Question: I work on C++ project for Android with OpenGL ES3, so I try to implement the shadow map with directional light, I understand the theory well but I never get it successfully rendered.

first I create the framebuffer which contains the depth map:
'''
glGenFramebuffers(1, &depthMapFBO);
glBindFramebuffer(GL_FRAMEBUFFER, depthMapFBO);
glGenTextures(1, &depthMap);
glBindTexture(GL_TEXTURE_2D, depthMap);
glTexImage2D(GL_TEXTURE_2D, 0, GL_DEPTH_COMPONENT, SHADOW_WIDTH, SHADOW_HEIGHT, 0, GL_DEPTH_COMPONENT, GL_FLOAT, 0);
glTexParameteri(GL_TEXTURE_2D, GL_TEXTURE_MIN_FILTER, GL_NEAREST);
glTexParameteri(GL_TEXTURE_2D, GL_TEXTURE_MAG_FILTER, GL_NEAREST);
glTexParameteri(GL_TEXTURE_2D, GL_TEXTURE_WRAP_S, GL_CLAMP_TO_EDGE);
glTexParameteri(GL_TEXTURE_2D, GL_TEXTURE_WRAP_T, GL_CLAMP_TO_EDGE);
glFramebufferTexture2D(GL_FRAMEBUFFER, GL_DEPTH_ATTACHMENT, GL_TEXTURE_2D, depthMap, 0);
glDrawBuffers(1, GL_NONE);
glReadBuffer(GL_NONE);
glBindTexture(GL_TEXTURE_2D, 0);
glBindFramebuffer(GL_FRAMEBUFFER, 0);
'''
then I create a shader program that compiles the depth shader which is the following:
'''
#version 300 es
precision mediump float;
layout (location = 0) in vec3 position;
layout (location = 4) in ivec4 BoneIDs;
layout (location = 5) in vec4 Weights;
const int MAX_BONES = 100;
uniform mat4 lightSpaceMatrix;
uniform mat4 model;
uniform bool skinned;
uniform mat4 gBones[MAX_BONES];
void main(){
vec4 nPos;
if(skinned){
mat4 BoneTransform = gBones[BoneIDs[0]] * Weights[0];
BoneTransform += gBones[BoneIDs[1]] * Weights[1];
BoneTransform += gBones[BoneIDs[2]] * Weights[2];
BoneTransform += gBones[BoneIDs[3]] * Weights[3];
nPos=BoneTransform * vec4(position, 1.0);
}
else
nPos = vec4(position, 1.0);
vec4 p=model * nPos;
gl_Position = lightSpaceMatrix * p;
}
'''
and draw the scene using this shader program with the light space matrix using the following:
'''
glCullFace(GL_FRONT);
double delta = GetCurrentTime() - firstFrame;
glm::mat4 camInv = glm::inverse(camera->getViewMatrix());
glm::mat4 lightSpaceProjection = glm::ortho(-40.0f, 40.0f, -40.0f, 40.0f, -1.0f, 100.0f);
glm::mat4 lightSpaceView = glm::lookAt(sun->direction, glm::vec3(0, 0, 0), glm::vec3(0, 1, 0));
lightSpaceMatrix = lightSpaceProjection * (lightSpaceView*camInv) ;
glViewport(0, 0, SHADOW_WIDTH, SHADOW_HEIGHT);
glBindFramebuffer(GL_FRAMEBUFFER, depthMapFBO);
glClear(GL_DEPTH_BUFFER_BIT);
directDepthShader.use();
glUniformMatrix4fv(glGetUniformLocation(directDepthShader.getProgramID(), "lightSpaceMatrix"), 1, GL_FALSE, glm::value_ptr(lightSpaceMatrix));
for (mesh_it it = castShadowMeshes.begin(); it != castShadowMeshes.end(); it++) {
it->get()->renderDepth(directDepthShader, delta);
}
glCullFace(GL_BACK);
glBindFramebuffer(GL_FRAMEBUFFER, 0);
'''
finally I render the scene with the regular shader program and bind the depth map to the 'shadowMap' uniform with the following code:
'''
glViewport(0, 0, width, height);
glClear(GL_COLOR_BUFFER_BIT | GL_DEPTH_BUFFER_BIT);
phongShader.use();
if (sun != nullptr)
if (sun->castShadow)
glUniformMatrix4fv(glGetUniformLocation(phongShader.getProgramID(), "lightSpaceMatrix"), 1, GL_FALSE, glm::value_ptr(lightSpaceMatrix));
this->setLightsUniforms(phongShader);
this->setViewUniforms(phongShader);
for (mesh_it it = phongMeshes.begin(); it != phongMeshes.end(); it++) {
if (it->get()->hasNormalMap) {
glUniform1i(glGetUniformLocation(phongShader.getProgramID(), "has_normal_map"), 1);
if (directlights.size() > 0) {
for (dlight_it it = this->directlights.begin(); it != this->directlights.end(); ++it) {
GLuint directLightPosLoc = glGetUniformLocation(phongShader.getProgramID(), (const GLchar*) ("directLightPos[" + ToString((*it)->index) + "]").c_str());
glUniform3f(directLightPosLoc, (*it)->direction.x, (*it)->direction.y, (*it)->direction.z);
}
}
if (pointlights.size() > 0) {
for (plight_it it = this->pointlights.begin(); it != this->pointlights.end(); ++it) {
GLuint pointLightPosLoc = glGetUniformLocation(phongShader.getProgramID(), (const GLchar*) ("pointLightPos[" + ToString((*it)->index) + "]").c_str());
glUniform3f(pointLightPosLoc, (*it)->position.x, (*it)->position.y, (*it)->position.z);
}
}
if (spotlights.size() > 0) {
for (slight_it it = this->spotlights.begin(); it != this->spotlights.end(); ++it) {
GLuint spotLightPosLoc = glGetUniformLocation(phongShader.getProgramID(), (const GLchar*) ("spotLightPos[" + ToString((*it)->index) + "]").c_str());
glUniform3f(spotLightPosLoc, (*it)->position.x, (*it)->position.y, (*it)->position.z);
}
}
}
double first = GetCurrentTime() - firstFrame;
it->get()->textures = 0;
if (sun != nullptr)
if (sun->castShadow) {
glUniform1i(glGetUniformLocation(phongShader.getProgramID(), "shadowMap"), it->get()->textures);
glActiveTexture(GL_TEXTURE0 + it->get()->textures);
glBindTexture(GL_TEXTURE_2D, depthMap);
it->get()->textures++;
}
it->get()->Render(phongShader, first, deltaTime);
glBindTexture(GL_TEXTURE_2D, 0);
}
'''
finally the shader vertex and fragment are the following:
Vertex:
'''
#version 300 es
precision mediump float;
#define NR_DIRECT_LIGHTS 0
#define NR_POINT_LIGHTS 0
#define NR_SPOT_LIGHTS 0
layout (location = 0) in vec3 position;
layout (location = 1) in vec3 normal;
layout (location = 2) in vec2 texCoord;
layout (location = 3) in vec3 tangent;
layout (location = 4) in ivec4 BoneIDs;
layout (location = 5) in vec4 Weights;
const int MAX_BONES = 100;
out vec2 TexCoords;
out vec3 Normal;
out vec3 tDirectLightPos[NR_DIRECT_LIGHTS];
out vec3 tPointLightPos[NR_POINT_LIGHTS];
out vec3 tSpotLightPos[NR_SPOT_LIGHTS];
out vec3 tViewPos;
out vec3 tFragPos;
out vec4 FragPosLightSpace;
// conditions //
uniform bool has_normal_map;
uniform bool skinned;
//
uniform mat4 model;
uniform mat4 view;
uniform mat4 projection;
uniform vec3 viewPos;
uniform mat4 lightSpaceMatrix;
uniform mat4 gBones[MAX_BONES];
uniform vec3 directLightPos[NR_DIRECT_LIGHTS];
uniform vec3 pointLightPos[NR_POINT_LIGHTS];
uniform vec3 spotLightPos[NR_SPOT_LIGHTS];
void main(){
TexCoords = texCoord;
vec4 nPos;
vec3 N=transpose(inverse(mat3(model))) * normal;
if(skinned){
mat4 BoneTransform = gBones[BoneIDs[0]] * Weights[0];
BoneTransform += gBones[BoneIDs[1]] * Weights[1];
BoneTransform += gBones[BoneIDs[2]] * Weights[2];
BoneTransform += gBones[BoneIDs[3]] * Weights[3];
nPos=BoneTransform * vec4(position, 1.0);
Normal=(BoneTransform*vec4(N,0.0)).xyz;
}
else{
nPos = vec4(position, 1.0);
Normal=N;
}
gl_Position = projection*view * model * nPos;
vec3 FragPos = vec3(model * nPos);
if(has_normal_map){
mat3 normalMatrix = transpose(inverse(mat3(model)));
vec3 T = normalize(normalMatrix * tangent);
vec3 N = normalize(N);
T = normalize(T - dot(T, N) * N);
vec3 B = cross(N,T);
if (dot(cross(N, T), B) < 0.0)
T = T * -1.0;
mat3 TBN = transpose(mat3(T, B, N));
tViewPos=TBN*viewPos;
tFragPos=TBN*FragPos;
for(int i = 0; i < NR_DIRECT_LIGHTS-2; i++)
tDirectLightPos[i]=TBN*directLightPos[i];
for(int i = 0; i < NR_POINT_LIGHTS-2; i++)
tPointLightPos[i]=TBN*pointLightPos[i];
for(int i = 0; i < NR_SPOT_LIGHTS-2; i++)
tSpotLightPos[i]=TBN*spotLightPos[i];
}
else{
tViewPos=viewPos;
tFragPos=FragPos;
}
FragPosLightSpace = lightSpaceMatrix * vec4(FragPos,1.0);
}
'''
Fragment:
'''
#version 300 es
precision mediump float;
#define NR_DIRECT_LIGHTS 0
#define NR_POINT_LIGHTS 0
#define NR_SPOT_LIGHTS 0
out vec4 glFragColor;
vec2 poissonDisk[4] = vec2[](
vec2( -0.94201624, -0.39906216 ),
vec2( 0.94558609, -0.76890725 ),
vec2( -0.094184101, -0.92938870 ),
vec2( 0.34495938, 0.29387760 )
);
struct SpotLight{
vec3 position;
vec3 direction;
vec3 color;
float constant;
float linear;
float quadratic;
float cutoff;
float outerCutOff;
float intensity;
int castShadow;
};
struct PointLight{
vec3 position;
vec3 color;
float constant;
float linear;
float quadratic;
float intensity;
};
struct DirectLight {
vec3 direction;
vec3 color;
float intensity;
int castShadow;
};
in vec2 TexCoords;
in vec3 Normal;
in vec4 FragPosLightSpace;
in vec3 tDirectLightPos[NR_DIRECT_LIGHTS];
in vec3 tPointLightPos[NR_POINT_LIGHTS];
in vec3 tSpotLightPos[NR_SPOT_LIGHTS];
in vec3 tViewPos;
in vec3 tFragPos;
uniform bool Has_normal_map;
uniform sampler2D mat_diffuse;
uniform sampler2D mat_specular;
uniform sampler2D mat_normal;
uniform sampler2D shadowMap;
uniform vec3 matDiffuse;
uniform vec3 matSpecular;
uniform float shininess;
uniform float far_plane;
uniform DirectLight directLights[NR_DIRECT_LIGHTS];
uniform PointLight pointLights[NR_POINT_LIGHTS];
uniform SpotLight spotLights[NR_SPOT_LIGHTS];
vec3 calcDirectLight(DirectLight,vec3,vec3,vec3,vec3);
vec3 calcPointLight(PointLight,vec3,vec3,vec3,vec3);
vec3 calcSpotLight(SpotLight,vec3,vec3,vec3,vec3);
float directShadowCalculation();
void main(){
vec3 normal;
if(Has_normal_map){
normal=texture(mat_normal, TexCoords).rgb;
normal = normalize(normal * 2.0 - 1.0); // this normal is in tangent space
}
else
normal=normalize(Normal);
vec3 diffColor= matDiffuse+vec3(texture(mat_diffuse, TexCoords));
vec3 specColor= matSpecular+vec3(texture(mat_specular,TexCoords));
vec3 result;
result=vec3(0.0);
for(int i = 0; i < NR_DIRECT_LIGHTS-2; i++)
result += calcDirectLight(directLights[i],normal,tDirectLightPos[i],diffColor,specColor);
for(int i = 0; i < NR_POINT_LIGHTS-2; i++)
result += calcPointLight(pointLights[i],normal,tPointLightPos[i],vec3(0.0,0.2,0.4),specColor);
for(int i = 0; i < NR_SPOT_LIGHTS-2; i++)
result += calcSpotLight(spotLights[i],normal,tSpotLightPos[i],diffColor,specColor);
vec4 color =vec4(result,1.0);
float gamma = 2.2;
color.rgb = pow(color.rgb, vec3(1.0/gamma));
vec4 ambient=vec4(0.2,0.2,0.2,1.0)*vec4(diffColor,1.0);
glFragColor=ambient+color;
}
vec3 calcDirectLight(DirectLight light,vec3 norm,vec3 tLightPos,vec3 diffColor,vec3 specColor){
vec3 lightDir ;
if(Has_normal_map)
lightDir= normalize(tLightPos);
else
lightDir = normalize(light.direction);
float diff = max(dot(lightDir,norm), 0.0);
vec3 diffuse = light.color * diff *diffColor;
vec3 viewDir = normalize(tViewPos- tFragPos);
vec3 halfwayDir = normalize(lightDir + viewDir);
float spec = pow(max(dot(norm, halfwayDir), 0.0), 32.0);
vec3 specular = shininess* spec *specColor* light.color;
vec3 result;
if(light.castShadow==1){
float shadow = directShadowCalculation();
result =light.intensity* ( shadow* (diffuse + specular));
}
else
result =light.intensity* (diffuse + specular);
return result;
}
vec3 calcPointLight(PointLight light,vec3 norm,vec3 tLightPos,vec3 diffColor,vec3 specColor){
vec3 lightDir ;
if(Has_normal_map)
lightDir= normalize(tLightPos-tFragPos);
else
lightDir = normalize(light.position - tFragPos);
float diff = max(dot(lightDir,norm), 0.0);
vec3 diffuse = light.color * diff * diffColor;
vec3 viewDir = normalize(tViewPos- tFragPos);
vec3 halfwayDir = normalize(lightDir + viewDir);
float spec = pow(max(dot(norm, halfwayDir), 0.0), 16.0);
vec3 specular =shininess* specColor * spec * light.color;
vec3 result;
float distance = length(light.position - tFragPos);
float attenuation = 1.0f / (light.constant + light.linear * distance +light.quadratic * (distance * distance));
diffuse *= attenuation;
specular *= attenuation;
result=light.intensity*(diffuse+specular);
return result;
}
vec3 calcSpotLight(SpotLight light,vec3 norm,vec3 tLightPos,vec3 diffColor,vec3 specColor){
vec3 lightDir ;
if(Has_normal_map)
lightDir= normalize(tLightPos-tFragPos);
else
lightDir = normalize(light.position - tFragPos);
float diff = max(dot(lightDir,norm), 0.0);
vec3 diffuse = light.color * diff * diffColor;
vec3 viewDir = normalize(tViewPos- tFragPos);
float spec =0.0;
vec3 halfwayDir = normalize(lightDir + viewDir);
spec = pow(max(dot(norm, halfwayDir), 0.0), 16.0);
vec3 specular = shininess* light.color * spec * specColor;
// Spotlight (soft edges)
float theta = dot(lightDir, normalize(-light.direction));
float epsilon = (light.cutoff - light.outerCutOff);
float intensity = clamp((theta - light.outerCutOff) / epsilon, 0.0, 1.0);
diffuse *= intensity;
specular *= intensity;
// Attenuation
float distance = length(light.position - tFragPos);
float attenuation = 1.0f / (light.constant + light.linear * distance + light.quadratic * (distance * distance));
diffuse *= attenuation;
specular *= attenuation;
vec3 result = intensity*(diffuse+specular);
return result;
}
float directShadowCalculation(){
vec3 projCoords = FragPosLightSpace.xyz / FragPosLightSpace.w;
projCoords = projCoords * 0.5 + 0.5;
float shadow = 1.0;
for (int i=0;i<4;i++){
if ( texture( shadowMap, -projCoords.xy + poissonDisk[i]/700.0 ).z < -projCoords.z ){
shadow-=0.2;
}
}
if(projCoords.z > 1.0)
shadow = 0.0;
return shadow;
}
'''
sorry for all that code but I don't know where is the problem, it takes a week searching and debugging with no progress.
Edit
1- the light position vector is (-3.5f, 8.0f, 1.0f)
2- I changed the 'directShadowCalculation()' to:
'''
float directShadowCalculation(){
vec3 projCoords = FragPosLightSpace.xyz / FragPosLightSpace.w;
projCoords = projCoords * 0.5 + 0.5;
float shadow = 1.0;
for (int i=0;i<4;i++){
if ( texture( shadowMap, projCoords.xy + poissonDisk[i]/700.0 ).z < projCoords.z ){
shadow-=0.2;
}
}
if(projCoords.z > 1.0)
shadow = 0.0;
return shadow;
}
'''
this is the result
<URL>
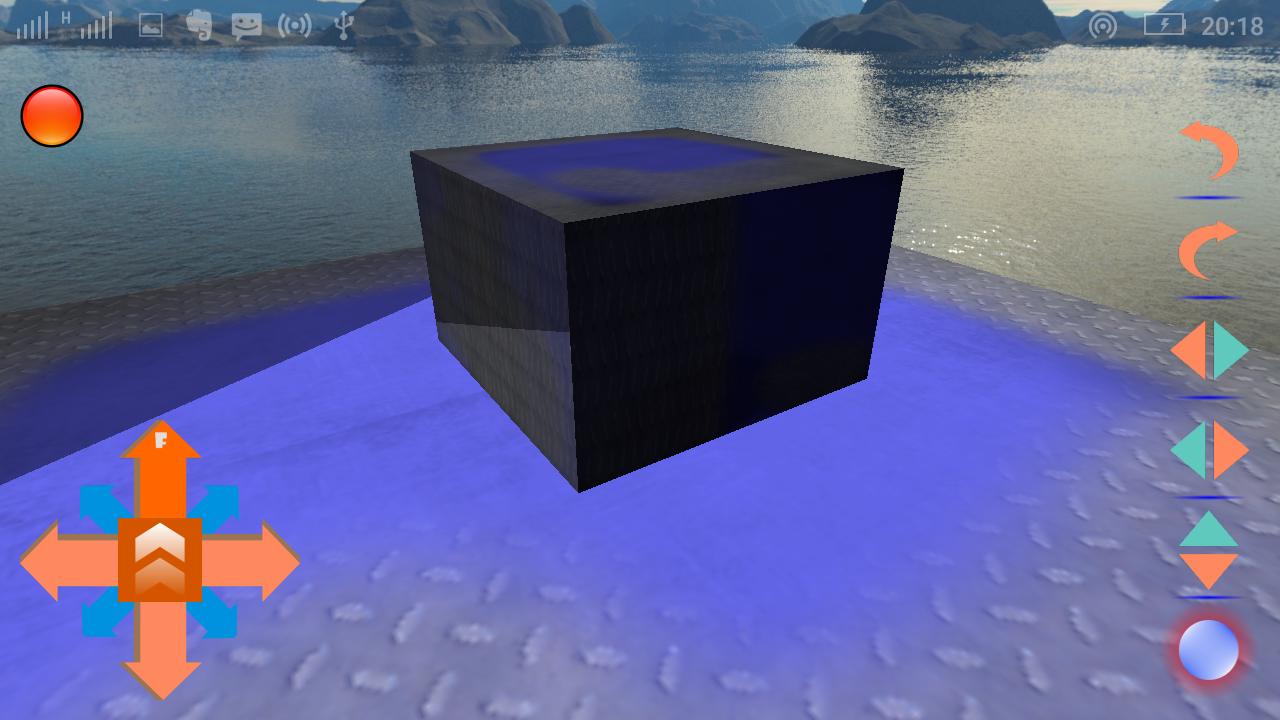
Answer: If you have to convert view space coordinates to the local space of the light source, then the 'lightSpaceMatrix' would have to be setup as you do it:
'''
lightSpaceMatrix = lightSpaceProjection * (lightSpaceView*camInv)
'''
Because, you have to convert from view space to world space, by 'camInv'. Then you have to convert the world space coordinates, as seen from the light source ('lightSpaceView'). And finaly you have to project it 'lightSpaceProjection'.
But you convert directly from world coordinates to the local space of the light source, in the vertex shader:
'''
FragPosLightSpace = lightSpaceMatrix * vec4(FragPos,1.0);
'''
Because of that you have to set up the 'lightSpaceMatrix' like this:
'''
lightSpaceMatrix = lightSpaceProjection * lightSpaceView
'''
The projection matrix describes the mapping from 3D points of a scene, to 2D points of the viewport. It transforms from view (eye) space to the clip space, and the coordinates in the clip space are transformed to the normalized device coordinates (NDC) by dividing with the component of the clip coordinates. The NDC are in range (-1,-1,-1) to (1,1,1).
This is regardless of orthographic or perspective projection.
After dividing the projected fragment position (light space) by its component, the 'projCoords' are in the range from (-1, -1, -1) to (1, 1, 1).
'projCoords = projCoords * 0.5 + 0.5;' transforms the XY coordinates to texture coordinates, and transforms the Z coordinate to a depth value in the range [0, 1].
'''
vec3 projCoords = FragPosLightSpace.xyz / FragPosLightSpace.w;
projCoords = projCoords * 0.5 + 0.5;
'''
The inversions in the shadow test make no sense, since the content of the texture should be also a depth value in the range [0,1].
The shadow test should look somehow like this:
'''
if ( texture( shadowMap, projCoords.xy ).z < projCoords.z )
{
....
}
'''
If 'sun->direction' is the direction up to the sun, then 'lightSpaceView' has to be set up like this:
'''
glm::mat4 lightSpaceView = glm::lookAt(sun->direction, glm::vec3(0, 0, 0), glm::vec3(0, 1, 0));
'''
But, If 'sun->direction' is the direction in which the sun shines, then 'lightSpaceView' has to be set up like this:
'''
glm::mat4 lightSpaceView = glm::lookAt(-sun->direction, glm::vec3(0, 0, 0), glm::vec3(0, 1, 0));
'''
Since you use orthographic projection for the light and the origin of the light space matrix is near the origin of the worldspace, the near plane of the light projection should be far in the back of the light space. Otherwise the objects which are to the the sun would be clipped, by the near plane of the light projection, when generating the light depth map.
'''
glm::mat4 lightSpaceProjection = glm::ortho(-40.0f, 40.0f, -40.0f, 40.0f, -100.0f, 100.0f);
'''
Since the light calculations are done in view space, you have to convert the light positions from the world space to the view space:
'''
GLuint directLightPosLoc = glGetUniformLocation(phongShader.getProgramID(), (const GLchar*) ("directLightPos[" + ToString((*it)->index) + "]").c_str());
glm::vec3 dir = glm::mat3(camera->getViewMatrix()) * (*it)->direction;
glUniform3fv( directLightPosLoc, 1, &dir[0] );
GLuint pointLightPosLoc = glGetUniformLocation(phongShader.getProgramID(), (const GLchar*) ("pointLightPos[" + ToString((*it)->index) + "]").c_str());
glm::vec4 pos = camera->getViewMatrix( * glm::vec4((*it)->position.x, (*it)->position.y, (*it)->position.z, 1.0);
glUniform3fv( directLightPosLoc, 1, &pos[0] );
GLuint spotLightPosLoc = glGetUniformLocation(phongShader.getProgramID(), (const GLchar*) ("spotLightPos[" + ToString((*it)->index) + "]").c_str());
glm::vec4 pos = camera->getViewMatrix( * glm::vec4((*it)->position.x, (*it)->position.y, (*it)->position.z, 1.0);
glUniform3fv( spotLightPosLoc, 1, &pos[0] );
'''
<URL>
See the WebGL example which demonstrates the algorithm:
'''
(function loadscene() {
var sliderScale = 100.0
var gl;
var progShadow;
var progDraw;
var shadowFB;
var bufTorus;
var bufGround;
var canvas;
var vp_size;
var fb_size;
function render(deltaMS){
var ambient = document.getElementById( "ambient" ).value / sliderScale;
var diffuse = document.getElementById( "diffuse" ).value / sliderScale;
var specular = document.getElementById( "specular" ).value / sliderScale;
var shininess = document.getElementById( "shininess" ).value;
canvas = document.getElementById( "scene-canvas" );
var lightPos = [-3.0, 0.0, 2.0];
var lightAnimationMat = RotateAxis( IdentityMat44(), CalcAng( deltaMS, 20.0 ), 2 );
lightPos = Transform( lightPos, lightAnimationMat );
var lightDir = [ -lightPos[0], -lightPos[1], -lightPos[2] ];
var light = Camera.Create( lightPos, [0, 0, 0], [0, 0, 1], 110, [ 5.0, 5.0 ], -20.0, 20.0 );
var camera = Camera.Create( [0, 2.5, 2], [0, 0, 0], [0, 0, 1], 110, [vp_size[0], vp_size[1]], 0.5, 100.0 );
var lightPrjMat = Camera.Ortho( light );
var lightViewMat = Camera.LookAt( light );
var prjMat = Camera.Perspective( camera );
var viewMat = Camera.LookAt( camera );
var modelMat = IdentityMat44();
modelMat = RotateAxis( modelMat, CalcAng( deltaMS, 13.0 ), 0 );
modelMat = RotateAxis( modelMat, CalcAng( deltaMS, 17.0 ), 1 );
groundModelMat = IdentityMat44();
var viewLightDir = TransformVec( lightDir, viewMat );
gl.viewport( 0, 0, fb_size[0], fb_size[1] );
gl.enable( gl.DEPTH_TEST );
shadowFB.Bind( true );
ShaderProgram.Use( progShadow );
ShaderProgram.SetUniformM44( progShadow, "u_projectionMat44", lightPrjMat );
ShaderProgram.SetUniformM44( progShadow, "u_viewMat44", lightViewMat );
ShaderProgram.SetUniformM44( progShadow, "u_modelMat44", modelMat );
ShaderProgram.SetUniformF2( progShadow, "u_depthRange", [light.near, light.far] );
VertexBuffer.Draw( bufTorus );
gl.viewport( 0, 0, vp_size[0], vp_size[1] );
shadowFB.Release( true );
shadowFB.BindTexture( 1 );
ShaderProgram.Use( progDraw );
ShaderProgram.SetUniformM44( progDraw, "u_projectionMat44", prjMat );
ShaderProgram.SetUniformM44( progDraw, "u_viewMat44", viewMat );
ShaderProgram.SetUniformM44( progDraw, "u_lightProjectionMat44", lightPrjMat );
ShaderProgram.SetUniformM44( progDraw, "u_lightViewMat44", lightViewMat );
ShaderProgram.SetUniformM44( progDraw, "u_modelMat44", modelMat );
ShaderProgram.SetUniformI1( progDraw, "u_depthSampler", 1 );
ShaderProgram.SetUniformF3( progDraw, "u_lightDir", viewLightDir )
ShaderProgram.SetUniformF1( progDraw, "u_ambient", ambient )
ShaderProgram.SetUniformF1( progDraw, "u_diffuse", diffuse )
ShaderProgram.SetUniformF1( progDraw, "u_specular", specular )
ShaderProgram.SetUniformF1( progDraw, "u_shininess", shininess )
VertexBuffer.Draw( bufTorus );
ShaderProgram.SetUniformM44( progDraw, "u_modelMat44", groundModelMat );
VertexBuffer.Draw( bufGround );
requestAnimationFrame(render);
}
function nearestPow2( aSize ){
return Math.pow( 2, Math.round( Math.log( aSize ) / Math.log( 2 ) ) );
}
function resize() {
//vp_size = [gl.drawingBufferWidth, gl.drawingBufferHeight];
vp_size = [window.innerWidth, window.innerHeight]
canvas.width = vp_size[0];
canvas.height = vp_size[1];
var size = Math.max(256, Math.max(vp_size[0], vp_size[1]));
size = nearestPow2(size/2);
fb_size = [size, size]
shadowFB = FrameBuffer.Create( fb_size );
}
function initScene() {
document.getElementById( "ambient" ).value = 0.2 * sliderScale;
document.getElementById( "diffuse" ).value = 0.7 * sliderScale;
document.getElementById( "specular" ).value = 0.5 * sliderScale;
document.getElementById( "shininess" ).value = 8.0;
canvas = document.getElementById( "scene-canvas");
vp_size = [canvas.width, canvas.height];
gl = canvas.getContext( "experimental-webgl" );
if ( !gl )
return;
progShadow = ShaderProgram.Create(
[ { source : "shadow-shader-vs", stage : gl.VERTEX_SHADER },
{ source : "shadow-shader-fs", stage : gl.FRAGMENT_SHADER }
] );
if (!progShadow.progObj)
return null;
progShadow.inPos = ShaderProgram.AttributeIndex( progShadow, "inPos" );
progShadow.inNV = ShaderProgram.AttributeIndex( progShadow, "inNV" );
progShadow.inCol = ShaderProgram.AttributeIndex( progShadow, "inCol" );
progDraw = ShaderProgram.Create(
[ { source : "draw-shader-vs", stage : gl.VERTEX_SHADER },
{ source : "draw-shader-fs", stage : gl.FRAGMENT_SHADER }
] );
if (!progDraw.progObj)
return null;
progDraw.inPos = ShaderProgram.AttributeIndex( progDraw, "inPos" );
progDraw.inNV = ShaderProgram.AttributeIndex( progDraw, "inNV" );
progDraw.inCol = ShaderProgram.AttributeIndex( progDraw, "inCol" );
// create torus
var circum_size = 32, tube_size = 32;
var rad_circum = 1.0;
var rad_tube = 0.5;
var torus_pts = [];
var torus_nv = [];
var torus_col = [];
var torus_inx = [];
var col = [1, 0.5, 0.0];
for ( var i_c = 0; i_c < circum_size; ++ i_c ) {
var center = [
Math.cos(2 * Math.PI * i_c / circum_size),
Math.sin(2 * Math.PI * i_c / circum_size) ]
for ( var i_t = 0; i_t < tube_size; ++ i_t ) {
var tubeX = Math.cos(2 * Math.PI * i_t / tube_size)
var tubeY = Math.sin(2 * Math.PI * i_t / tube_size)
var pt = [
center[0] * ( rad_circum + tubeX * rad_tube ),
center[1] * ( rad_circum + tubeX * rad_tube ),
tubeY * rad_tube ]
var nv = [ pt[0] - center[0] * rad_tube, pt[1] - center[1] * rad_tube, tubeY * rad_tube ]
torus_pts.push( pt[0], pt[1], pt[2] );
torus_nv.push( nv[0], nv[1], nv[2] );
torus_col.push( col[0], col[1], col[2] );
var i_cn = (i_c+1) % circum_size
var i_tn = (i_t+1) % tube_size
var i_c0 = i_c * tube_size;
var i_c1 = i_cn * tube_size;
torus_inx.push( i_c0+i_t, i_c0+i_tn, i_c1+i_t, i_c0+i_tn, i_c1+i_t, i_c1+i_tn )
}
}
bufTorus = VertexBuffer.Create(
[ { data : torus_pts, attrSize : 3, attrLoc : progDraw.inPos },
{ data : torus_nv, attrSize : 3, attrLoc : progDraw.inNV },
{ data : torus_col, attrSize : 3, attrLoc : progDraw.inCol } ],
torus_inx
);
var g_l = 8.0;
var g_h = -2.5;
var g_c = [ 0.8, 0.6, 0.8 ];
bufGround = VertexBuffer.Create(
[ { data : [ -g_l, -g_l, g_h, g_l, -g_l, g_h, g_l, g_l, g_h, -g_l, g_l, g_h ], attrSize : 3, attrLoc : progDraw.inPos },
{ data : [ 0.0, 0.0, 1.0, 0.0, 0.0, 1.0, 0.0, 0.0, 1.0, 0.0, 0.0, 1.0 ], attrSize : 3, attrLoc : progDraw.inNV },
{ data : [ g_c[0], g_c[1], g_c[2], g_c[0], g_c[1], g_c[2], g_c[0], g_c[1], g_c[2], g_c[0], g_c[1], g_c[2] ], attrSize : 3, attrLoc : progDraw.inCol } ],
[ 0, 1, 2, 0, 2, 3 ]
);
window.onresize = resize;
resize();
requestAnimationFrame(render);
}
var startTime;
function Fract( val ) {
return val - Math.trunc( val );
}
function CalcAng( deltaTime, intervall ) {
return Fract( deltaTime / (1000*intervall) ) * 2.0 * Math.PI;
}
function IdentityMat44() { return [1, 0, 0, 0, 0, 1, 0, 0, 0, 0, 1, 0, 0, 0, 0, 1]; }
function RotateAxis(matA, angRad, axis) {
var aMap = [ [1, 2], [2, 0], [0, 1] ];
var a0 = aMap[axis][0], a1 = aMap[axis][1];
var sinAng = Math.sin(angRad), cosAng = Math.cos(angRad);
var matB = IdentityMat44();
for ( var i = 0; i < 16; ++ i ) matB[i] = matA[i];
for ( var i = 0; i < 3; ++ i ) {
matB[a0*4+i] = matA[a0*4+i] * cosAng + matA[a1*4+i] * sinAng;
matB[a1*4+i] = matA[a0*4+i] * -sinAng + matA[a1*4+i] * cosAng;
}
return matB;
}
function Cross( a, b ) { return [ a[1] * b[2] - a[2] * b[1], a[2] * b[0] - a[0] * b[2], a[0] * b[1] - a[1] * b[0], 0.0 ]; }
function Dot( a, b ) { return a[0]*b[0] + a[1]*b[1] + a[2]*b[2]; }
function Normalize( v ) {
var len = Math.sqrt( v[0] * v[0] + v[1] * v[1] + v[2] * v[2] );
return [ v[0] / len, v[1] / len, v[2] / len ];
}
Transform = function(vec, mat) {
return [
vec[0] * mat[0*4+0] + vec[1] * mat[1*4+0] + vec[2] * mat[2*4+0] + mat[3*4+0],
vec[0] * mat[0*4+1] + vec[1] * mat[1*4+1] + vec[2] * mat[2*4+1] + mat[3*4+1],
vec[0] * mat[0*4+2] + vec[1] * mat[1*4+2] + vec[2] * mat[2*4+2] + mat[3*4+2],
vec[0] * mat[0*4+3] + vec[1] * mat[1*4+3] + vec[2] * mat[2*4+3] + mat[3*4+3] ]
if ( h[3] == 0.0 )
return [0, 0, 0]
return [ h[0]/h[3], h[1]/h[3], h[2]/h[3] ];
}
TransformVec = function(vec, mat) {
return [
vec[0] * mat[0*4+0] + vec[1] * mat[1*4+0] + vec[2] * mat[2*4+0],
vec[0] * mat[0*4+1] + vec[1] * mat[1*4+1] + vec[2] * mat[2*4+1],
vec[0] * mat[0*4+2] + vec[1] * mat[1*4+2] + vec[2] * mat[2*4+2] ]
}
var Camera = {};
Camera.Create = function( pos, target, up, fov_y, vp, near, far ) {
var camera = {};
camera.pos = pos;
camera.target = target;
camera.up = up;
camera.fov_y = fov_y;
camera.vp = vp;
camera.near = near;
camera.far = far;
return camera;
}
Camera.Ortho = function( camera ) {
var fn = camera.far + camera.near;
var f_n = camera.far - camera.near;
var w = camera.vp[0];
var h = camera.vp[1];
var m = IdentityMat44();
m[0] = 2 / w; m[1] = 0; m[2] = 0; m[3] = 0;
m[4] = 0; m[5] = 2 / h; m[6] = 0; m[7] = 0;
m[8] = 0; m[9] = 0; m[10] = -2 / f_n; m[11] = 0;
m[12] = 0; m[13] = 0; m[14] = -fn / f_n; m[15] = 1;
return m;
}
Camera.Perspective = function( camera ) {
var fn = camera.far + camera.near;
var f_n = camera.far - camera.near;
var r = camera.vp[0] / camera.vp[1];
var t = 1 / Math.tan( Math.PI * camera.fov_y / 360 );
var m = IdentityMat44();
m[0] = t/r; m[1] = 0; m[2] = 0; m[3] = 0;
m[4] = 0; m[5] = t; m[6] = 0; m[7] = 0;
m[8] = 0; m[9] = 0; m[10] = -fn / f_n; m[11] = -1;
m[12] = 0; m[13] = 0; m[14] = -2 * camera.far * camera.near / f_n; m[15] = 0;
return m;
}
Camera.LookAt = function( camera ) {
var mz = Normalize( [ camera.pos[0]-camera.target[0], camera.pos[1]-camera.target[1], camera.pos[2]-camera.target[2] ] );
var mx = Normalize( Cross( camera.up, mz ) );
var my = Normalize( Cross( mz, mx ) );
var tx = Dot( mx, camera.pos );
var ty = Dot( my, camera.pos );
var tz = Dot( [-mz[0], -mz[1], -mz[2]], camera.pos );
var m = IdentityMat44();
m[0] = mx[0]; m[1] = my[0]; m[2] = mz[0]; m[3] = 0;
m[4] = mx[1]; m[5] = my[1]; m[6] = mz[1]; m[7] = 0;
m[8] = mx[2]; m[9] = my[2]; m[10] = mz[2]; m[11] = 0;
m[12] = tx; m[13] = ty; m[14] = tz; m[15] = 1;
return m;
}
var ShaderProgram = {};
ShaderProgram.Create = function (shaderList) {
var shaderObjs = [];
for (var i_sh = 0; i_sh < shaderList.length; ++i_sh) {
var shderObj = this.CompileShader(shaderList[i_sh].source, shaderList[i_sh].stage);
if (shderObj == 0)
return 0;
shaderObjs.push(shderObj);
}
var prog = {}
prog.progObj = this.LinkProgram(shaderObjs)
if (prog.progObj) {
prog.attribIndex = {};
var noOfAttributes = gl.getProgramParameter(prog.progObj, gl.ACTIVE_ATTRIBUTES);
for (var i_n = 0; i_n < noOfAttributes; ++i_n) {
var name = gl.getActiveAttrib(prog.progObj, i_n).name;
prog.attribIndex[name] = gl.getAttribLocation(prog.progObj, name);
}
prog.unifomLocation = {};
var noOfUniforms = gl.getProgramParameter(prog.progObj, gl.ACTIVE_UNIFORMS);
for (var i_n = 0; i_n < noOfUniforms; ++i_n) {
var name = gl.getActiveUniform(prog.progObj, i_n).name;
prog.unifomLocation[name] = gl.getUniformLocation(prog.progObj, name);
}
}
return prog;
}
ShaderProgram.AttributeIndex = function (prog, name) { return prog.attribIndex[name]; }
ShaderProgram.UniformLocation = function (prog, name) { return prog.unifomLocation[name]; }
ShaderProgram.Use = function (prog) { gl.useProgram(prog.progObj); }
ShaderProgram.SetUniformI1 = function (prog, name, val) { if (prog.unifomLocation[name]) gl.uniform1i(prog.unifomLocation[name], val); }
ShaderProgram.SetUniformF1 = function (prog, name, val) { if (prog.unifomLocation[name]) gl.uniform1f(prog.unifomLocation[name], val); }
ShaderProgram.SetUniformF2 = function (prog, name, arr) { if (prog.unifomLocation[name]) gl.uniform2fv(prog.unifomLocation[name], arr); }
ShaderProgram.SetUniformF3 = function (prog, name, arr) { if (prog.unifomLocation[name]) gl.uniform3fv(prog.unifomLocation[name], arr); }
ShaderProgram.SetUniformF4 = function (prog, name, arr) { if (prog.unifomLocation[name]) gl.uniform4fv(prog.unifomLocation[name], arr); }
ShaderProgram.SetUniformM33 = function (prog, name, mat) { if (prog.unifomLocation[name]) gl.uniformMatrix3fv(prog.unifomLocation[name], false, mat); }
ShaderProgram.SetUniformM44 = function (prog, name, mat) { if (prog.unifomLocation[name]) gl.uniformMatrix4fv(prog.unifomLocation[name], false, mat); }
ShaderProgram.CompileShader = function (source, shaderStage) {
var shaderScript = document.getElementById(source);
if (shaderScript)
source = shaderScript.text;
var shaderObj = gl.createShader(shaderStage);
gl.shaderSource(shaderObj, source);
gl.compileShader(shaderObj);
var status = gl.getShaderParameter(shaderObj, gl.COMPILE_STATUS);
if (!status) alert(gl.getShaderInfoLog(shaderObj));
return status ? shaderObj : null;
}
ShaderProgram.LinkProgram = function (shaderObjs) {
var prog = gl.createProgram();
for (var i_sh = 0; i_sh < shaderObjs.length; ++i_sh)
gl.attachShader(prog, shaderObjs[i_sh]);
gl.linkProgram(prog);
status = gl.getProgramParameter(prog, gl.LINK_STATUS);
if (!status) alert("Could not initialise shaders");
gl.useProgram(null);
return status ? prog : null;
}
var VertexBuffer = {};
VertexBuffer.Create = function( attributes, indices ) {
var buffer = {};
buffer.buf = [];
buffer.attr = []
for ( var i = 0; i < attributes.length; ++ i ) {
buffer.buf.push( gl.createBuffer() );
buffer.attr.push( { size : attributes[i].attrSize, loc : attributes[i].attrLoc } );
gl.bindBuffer( gl.ARRAY_BUFFER, buffer.buf[i] );
gl.bufferData( gl.ARRAY_BUFFER, new Float32Array( attributes[i].data ), gl.STATIC_DRAW );
}
buffer.inx = gl.createBuffer();
gl.bindBuffer( gl.ELEMENT_ARRAY_BUFFER, buffer.inx );
gl.bufferData( gl.ELEMENT_ARRAY_BUFFER, new Uint16Array( indices ), gl.STATIC_DRAW );
buffer.inxLen = indices.length;
gl.bindBuffer( gl.ARRAY_BUFFER, null );
gl.bindBuffer( gl.ELEMENT_ARRAY_BUFFER, null );
return buffer;
}
VertexBuffer.Draw = function( bufObj ) {
for ( var i = 0; i < bufObj.buf.length; ++ i ) {
gl.bindBuffer( gl.ARRAY_BUFFER, bufObj.buf[i] );
gl.vertexAttribPointer( bufObj.attr[i].loc, bufObj.attr[i].size, gl.FLOAT, false, 0, 0 );
gl.enableVertexAttribArray( bufObj.attr[i].loc );
}
gl.bindBuffer( gl.ELEMENT_ARRAY_BUFFER, bufObj.inx );
gl.drawElements( gl.TRIANGLES, bufObj.inxLen, gl.UNSIGNED_SHORT, 0 );
for ( var i = 0; i < bufObj.buf.length; ++ i )
gl.disableVertexAttribArray( bufObj.attr[i].loc );
gl.bindBuffer( gl.ARRAY_BUFFER, null );
gl.bindBuffer( gl.ELEMENT_ARRAY_BUFFER, null );
}
var FrameBuffer = {};
FrameBuffer.Create = function( vp, texturePlan ) {
var texPlan = texturePlan ? new Uint8Array( texturePlan ) : null;
var fb = gl.createFramebuffer();
var fbsize = Math.max(vp[0], vp[1]);
fbsize = 1 << 31 - Math.clz32(fbsize); // nearest power of 2
fb.width = fbsize;
fb.height = fbsize;
gl.bindFramebuffer( gl.FRAMEBUFFER, fb );
fb.color0_texture = gl.createTexture();
gl.bindTexture( gl.TEXTURE_2D, fb.color0_texture );
gl.texImage2D( gl.TEXTURE_2D, 0, gl.RGBA, fb.width, fb.height, 0, gl.RGBA, gl.UNSIGNED_BYTE, texPlan );
gl.texParameteri( gl.TEXTURE_2D, gl.TEXTURE_MAG_FILTER, gl.NEAREST );
gl.texParameteri( gl.TEXTURE_2D, gl.TEXTURE_MIN_FILTER, gl.NEAREST );
gl.texParameteri( gl.TEXTURE_2D, gl.TEXTURE_WRAP_S, gl.CLAMP_TO_EDGE );
gl.texParameteri( gl.TEXTURE_2D, gl.TEXTURE_WRAP_T, gl.CLAMP_TO_EDGE );
fb.renderbuffer = gl.createRenderbuffer();
gl.bindRenderbuffer( gl.RENDERBUFFER, fb.renderbuffer );
gl.renderbufferStorage( gl.RENDERBUFFER, gl.DEPTH_COMPONENT16, fb.width, fb.height );
gl.framebufferTexture2D( gl.FRAMEBUFFER, gl.COLOR_ATTACHMENT0, gl.TEXTURE_2D, fb.color0_texture, 0 );
gl.framebufferRenderbuffer( gl.FRAMEBUFFER, gl.DEPTH_ATTACHMENT, gl.RENDERBUFFER, fb.renderbuffer );
gl.bindTexture( gl.TEXTURE_2D, null );
gl.bindRenderbuffer( gl.RENDERBUFFER, null );
gl.bindFramebuffer( gl.FRAMEBUFFER, null );
fb.Bind = function( clear ) {
gl.bindFramebuffer( gl.FRAMEBUFFER, this );
if ( clear ) {
gl.clearColor( 0.0, 0.0, 0.0, 1.0 );
gl.clear( gl.COLOR_BUFFER_BIT | gl.DEPTH_BUFFER_BIT );
}
};
fb.Release = function( clear ) {
gl.bindFramebuffer( gl.FRAMEBUFFER, null );
if ( clear ) {
gl.clearColor( 0.0, 0.0, 0.0, 1.0 );
gl.clear( gl.COLOR_BUFFER_BIT | gl.DEPTH_BUFFER_BIT );
}
};
fb.BindTexture = function( textureUnit ) {
gl.activeTexture( gl.TEXTURE0 + textureUnit );
gl.bindTexture( gl.TEXTURE_2D, this.color0_texture );
};
return fb;
}
initScene();
})();
'''
'''
html,body {
height: 100%;
width: 100%;
margin: 0;
overflow: hidden;
}
#gui {
position : absolute;
top : 0;
left : 0;
}
'''
'''
<script id="shadow-shader-vs" type="x-shader/x-vertex">
precision mediump float;
attribute vec3 inPos;
attribute vec3 inNV;
attribute vec3 inCol;
varying vec3 vertPos;
varying vec3 vertNV;
varying vec3 vertCol;
varying vec4 vPosPrj;
uniform mat4 u_projectionMat44;
uniform mat4 u_viewMat44;
uniform mat4 u_modelMat44;
void main()
{
vec3 modelNV = mat3( u_modelMat44 ) * normalize( inNV );
vertNV = mat3( u_viewMat44 ) * modelNV;
vertCol = inCol;
vec4 modelPos = u_modelMat44 * vec4( inPos, 1.0 );
vec4 viewPos = u_viewMat44 * modelPos;
vertPos = viewPos.xyz / viewPos.w;
vPosPrj = u_projectionMat44 * viewPos;
gl_Position = vPosPrj;
}
</script>
<script id="shadow-shader-fs" type="x-shader/x-fragment">
precision mediump float;
varying vec3 vertPos;
varying vec3 vertNV;
varying vec3 vertCol;
varying vec4 vPosPrj;
uniform vec2 u_depthRange;
vec3 PackDepth( in float depth )
{
float depthVal = depth * (256.0*256.0*256.0 - 1.0) / (256.0*256.0*256.0);
vec4 encode = fract( depthVal * vec4(1.0, 256.0, 256.0*256.0, 256.0*256.0*256.0) );
return encode.xyz - encode.yzw / 256.0 + 1.0/512.0;
}
void main()
{
float ndc_depth = vPosPrj.z / vPosPrj.w;
float nearZ = u_depthRange.x;
float farZ = u_depthRange.y;
float depth = ndc_depth * 0.5 + 0.5;
gl_FragColor = vec4( PackDepth( depth ).xyz, 1.0 );
}
</script>
<script id="draw-shader-vs" type="x-shader/x-vertex">
precision mediump float;
attribute vec3 inPos;
attribute vec3 inNV;
attribute vec3 inCol;
varying vec3 vertPos;
varying vec3 vertNV;
varying vec3 vertCol;
varying vec4 lightPrj;
varying vec4 vPosPrj;
uniform mat4 u_projectionMat44;
uniform mat4 u_viewMat44;
uniform mat4 u_modelMat44;
uniform mat4 u_lightProjectionMat44;
uniform mat4 u_lightViewMat44;
void main()
{
vec3 modelNV = mat3( u_modelMat44 ) * normalize( inNV );
vertNV = mat3( u_viewMat44 ) * modelNV;
vertCol = inCol;
vec4 modelPos = u_modelMat44 * vec4( inPos, 1.0 );
vec4 lightPos = u_lightViewMat44 * modelPos;
vec4 viewPos = u_viewMat44 * modelPos;
lightPrj = u_lightProjectionMat44 * lightPos;
vertPos = viewPos.xyz / viewPos.w;
vPosPrj = u_projectionMat44 * viewPos;
gl_Position = vPosPrj;
}
</script>
<script id="draw-shader-fs" type="x-shader/x-fragment">
precision mediump float;
varying vec3 vertPos;
varying vec3 vertNV;
varying vec3 vertCol;
varying vec4 lightPrj;
varying vec4 vPosPrj;
uniform sampler2D u_depthSampler;
uniform vec3 u_lightDir;
uniform float u_ambient;
uniform float u_diffuse;
uniform float u_specular;
uniform float u_shininess;
float UnpackDepth( in vec3 pack )
{
float depth = dot( pack, 1.0 / vec3(1.0, 256.0, 256.0*256.0) );
return depth * (256.0*256.0*256.0) / (256.0*256.0*256.0 - 1.0);
}
float Depth( in sampler2D depthSampler, in vec2 texC )
{
vec3 depthVal = texture2D( depthSampler, texC.st ).xyz;
return UnpackDepth( depthVal.rgb );
}
void main()
{
vec3 ndc_light = lightPrj.xyz / lightPrj.w;
vec2 lightTexC = ndc_light.xy * 0.5 + 0.5;
float lightDepth = ndc_light.z * 0.5 + 0.5;
float testDepth = Depth( u_depthSampler, lightTexC );
float shadow = step( lightDepth-0.01, testDepth ) + step( testDepth, 0.0 );
vec3 color = vertCol;
vec3 lightCol = u_ambient * color;
vec3 normalV = normalize( vertNV );
vec3 lightV = normalize( -u_lightDir );
float NdotL = max( 0.0, dot( normalV, lightV ) );
lightCol += shadow * NdotL * u_diffuse * color;
vec3 eyeV = normalize( -vertPos );
vec3 halfV = normalize( eyeV + lightV );
float NdotH = max( 0.0, dot( normalV, halfV ) );
float kSpecular = ( u_shininess + 2.0 ) * pow( NdotH, u_shininess ) / ( 2.0 * 3.<PHONE> );
lightCol += shadow * kSpecular * u_specular * color;
gl_FragColor = vec4( lightCol.rgb, 1.0 );
}
</script>
<div><form id="gui" name="inputs"><table>
<tr> <td> <font color= #CCF>ambient</font> </td>
<td> <input type="range" id="ambient" min="0" max="100" value="0"/></td> </tr>
<tr> <td> <font color= #CCF>diffuse</font> </td>
<td> <input type="range" id="diffuse" min="0" max="100" value="0"/></td> </tr>
<tr> <td> <font color= #CCF>specular</font> </td>
<td> <input type="range" id="specular" min="0" max="100" value="0"/></td> </tr>
<tr> <td> <font color= #CCF>shininess</font> </td>
<td> <input type="range" id="shininess" min="0" max="100" value="0"/></td> </tr>
</table></form></div>
<canvas id="scene-canvas" style="border: none;" width="512" height="512"></canvas>
'''
See also
- <URL>